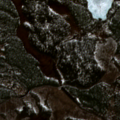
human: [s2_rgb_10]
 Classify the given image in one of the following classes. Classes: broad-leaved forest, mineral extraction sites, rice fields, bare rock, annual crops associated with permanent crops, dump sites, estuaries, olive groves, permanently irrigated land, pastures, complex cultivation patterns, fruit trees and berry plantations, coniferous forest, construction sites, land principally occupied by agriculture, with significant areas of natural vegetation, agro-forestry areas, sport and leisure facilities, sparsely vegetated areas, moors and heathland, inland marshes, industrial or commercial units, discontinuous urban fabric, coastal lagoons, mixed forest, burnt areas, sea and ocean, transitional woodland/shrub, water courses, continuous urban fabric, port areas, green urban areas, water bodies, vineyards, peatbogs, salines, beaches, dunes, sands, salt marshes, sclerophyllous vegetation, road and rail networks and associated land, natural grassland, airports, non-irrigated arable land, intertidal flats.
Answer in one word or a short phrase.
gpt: coniferous forest, mixed forest, transitional woodland/shrub, water bodies